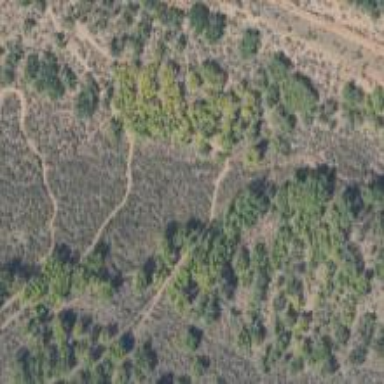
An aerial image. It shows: Path.